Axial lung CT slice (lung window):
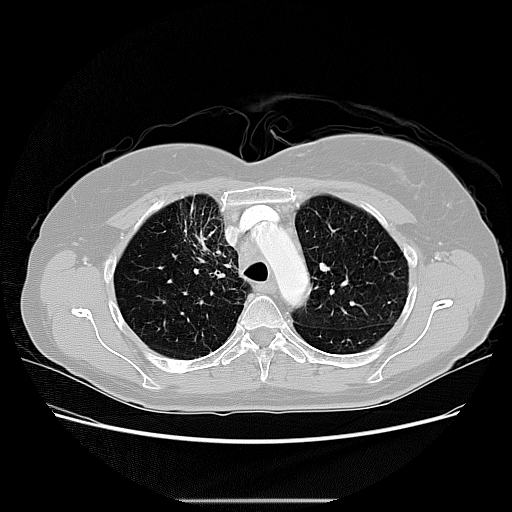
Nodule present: no